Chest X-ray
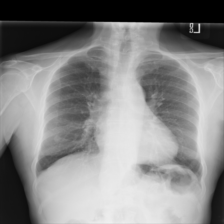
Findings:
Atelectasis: negative
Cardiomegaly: positive
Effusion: negative
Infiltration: negative
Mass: negative
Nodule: negative
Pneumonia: negative
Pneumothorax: negative
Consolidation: negative
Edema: negative
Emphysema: negative
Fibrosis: negative
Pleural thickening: negative
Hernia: negative